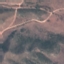
Land use / land cover class: HerbaceousVegetation